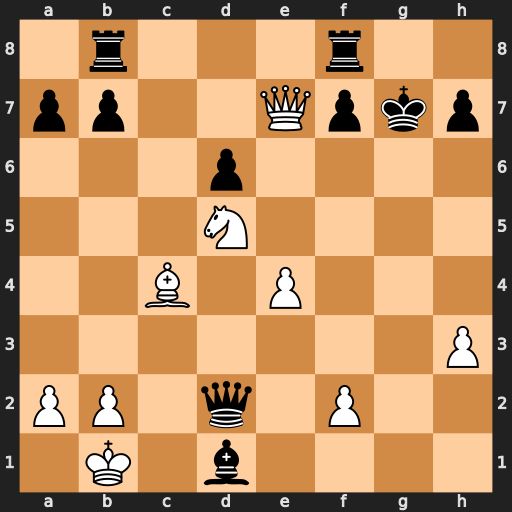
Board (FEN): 1r3r2/pp2Qpkp/3p4/3N4/2B1P3/7P/PP1q1P2/1K1b4
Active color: w
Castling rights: -
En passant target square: -
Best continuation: Qf6+ Kg8 Ne7#